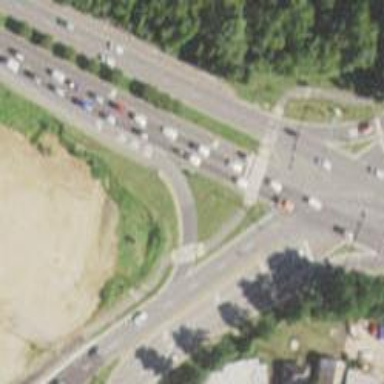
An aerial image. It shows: Asphalt trunk highway classified as expressway.